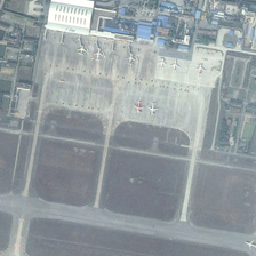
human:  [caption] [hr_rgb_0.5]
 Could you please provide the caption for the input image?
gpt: next to the airport is empty .

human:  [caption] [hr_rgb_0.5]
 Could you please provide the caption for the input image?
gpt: rectangular eight aircraft parked at the airport .

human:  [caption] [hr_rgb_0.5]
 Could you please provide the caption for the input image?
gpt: several aircraft parked on airfields .

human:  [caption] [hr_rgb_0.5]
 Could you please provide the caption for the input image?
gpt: some planes are parked near many buildings in an airport .

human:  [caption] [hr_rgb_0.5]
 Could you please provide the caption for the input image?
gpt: is surrounded by land, and industrial area .